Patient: sex F, age 35
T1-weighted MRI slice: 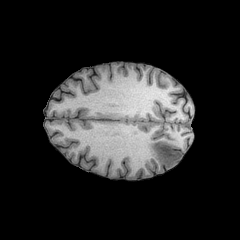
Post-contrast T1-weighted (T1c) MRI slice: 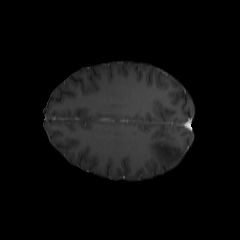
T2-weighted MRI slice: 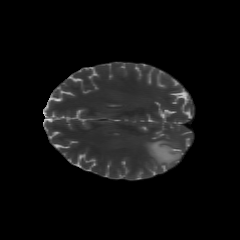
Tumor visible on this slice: yes
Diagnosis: Astrocytoma, IDH-mutant
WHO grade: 2